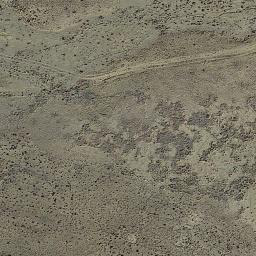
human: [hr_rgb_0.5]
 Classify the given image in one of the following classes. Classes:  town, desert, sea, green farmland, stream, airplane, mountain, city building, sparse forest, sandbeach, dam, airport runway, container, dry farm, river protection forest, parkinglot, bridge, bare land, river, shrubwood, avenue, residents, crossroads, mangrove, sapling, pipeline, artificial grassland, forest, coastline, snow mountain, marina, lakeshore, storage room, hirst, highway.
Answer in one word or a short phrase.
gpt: bare land